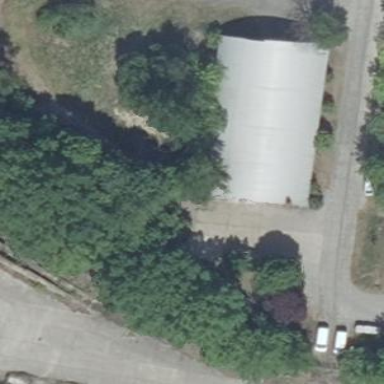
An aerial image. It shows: Building that houses car shop.